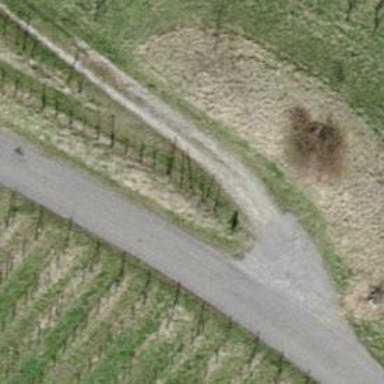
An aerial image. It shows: Pebblestone track with grade2 quality.